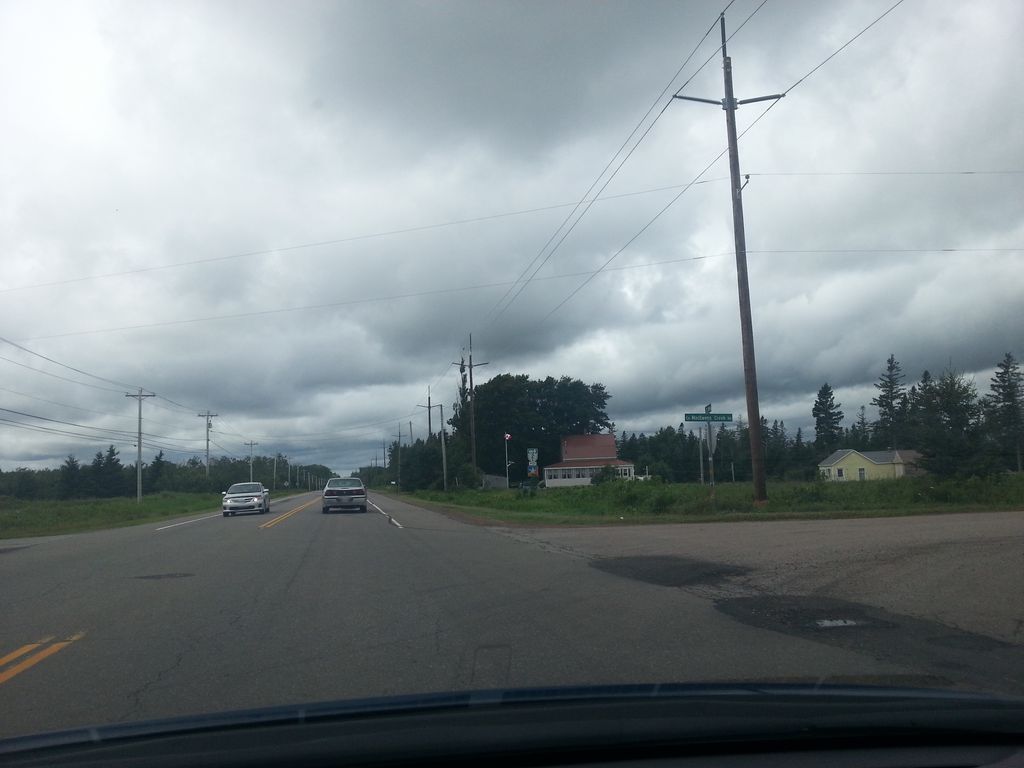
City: charlottetown